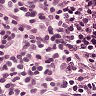
Metastatic tissue present: no